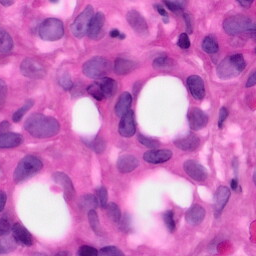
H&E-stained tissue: Pancreatic